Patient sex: M
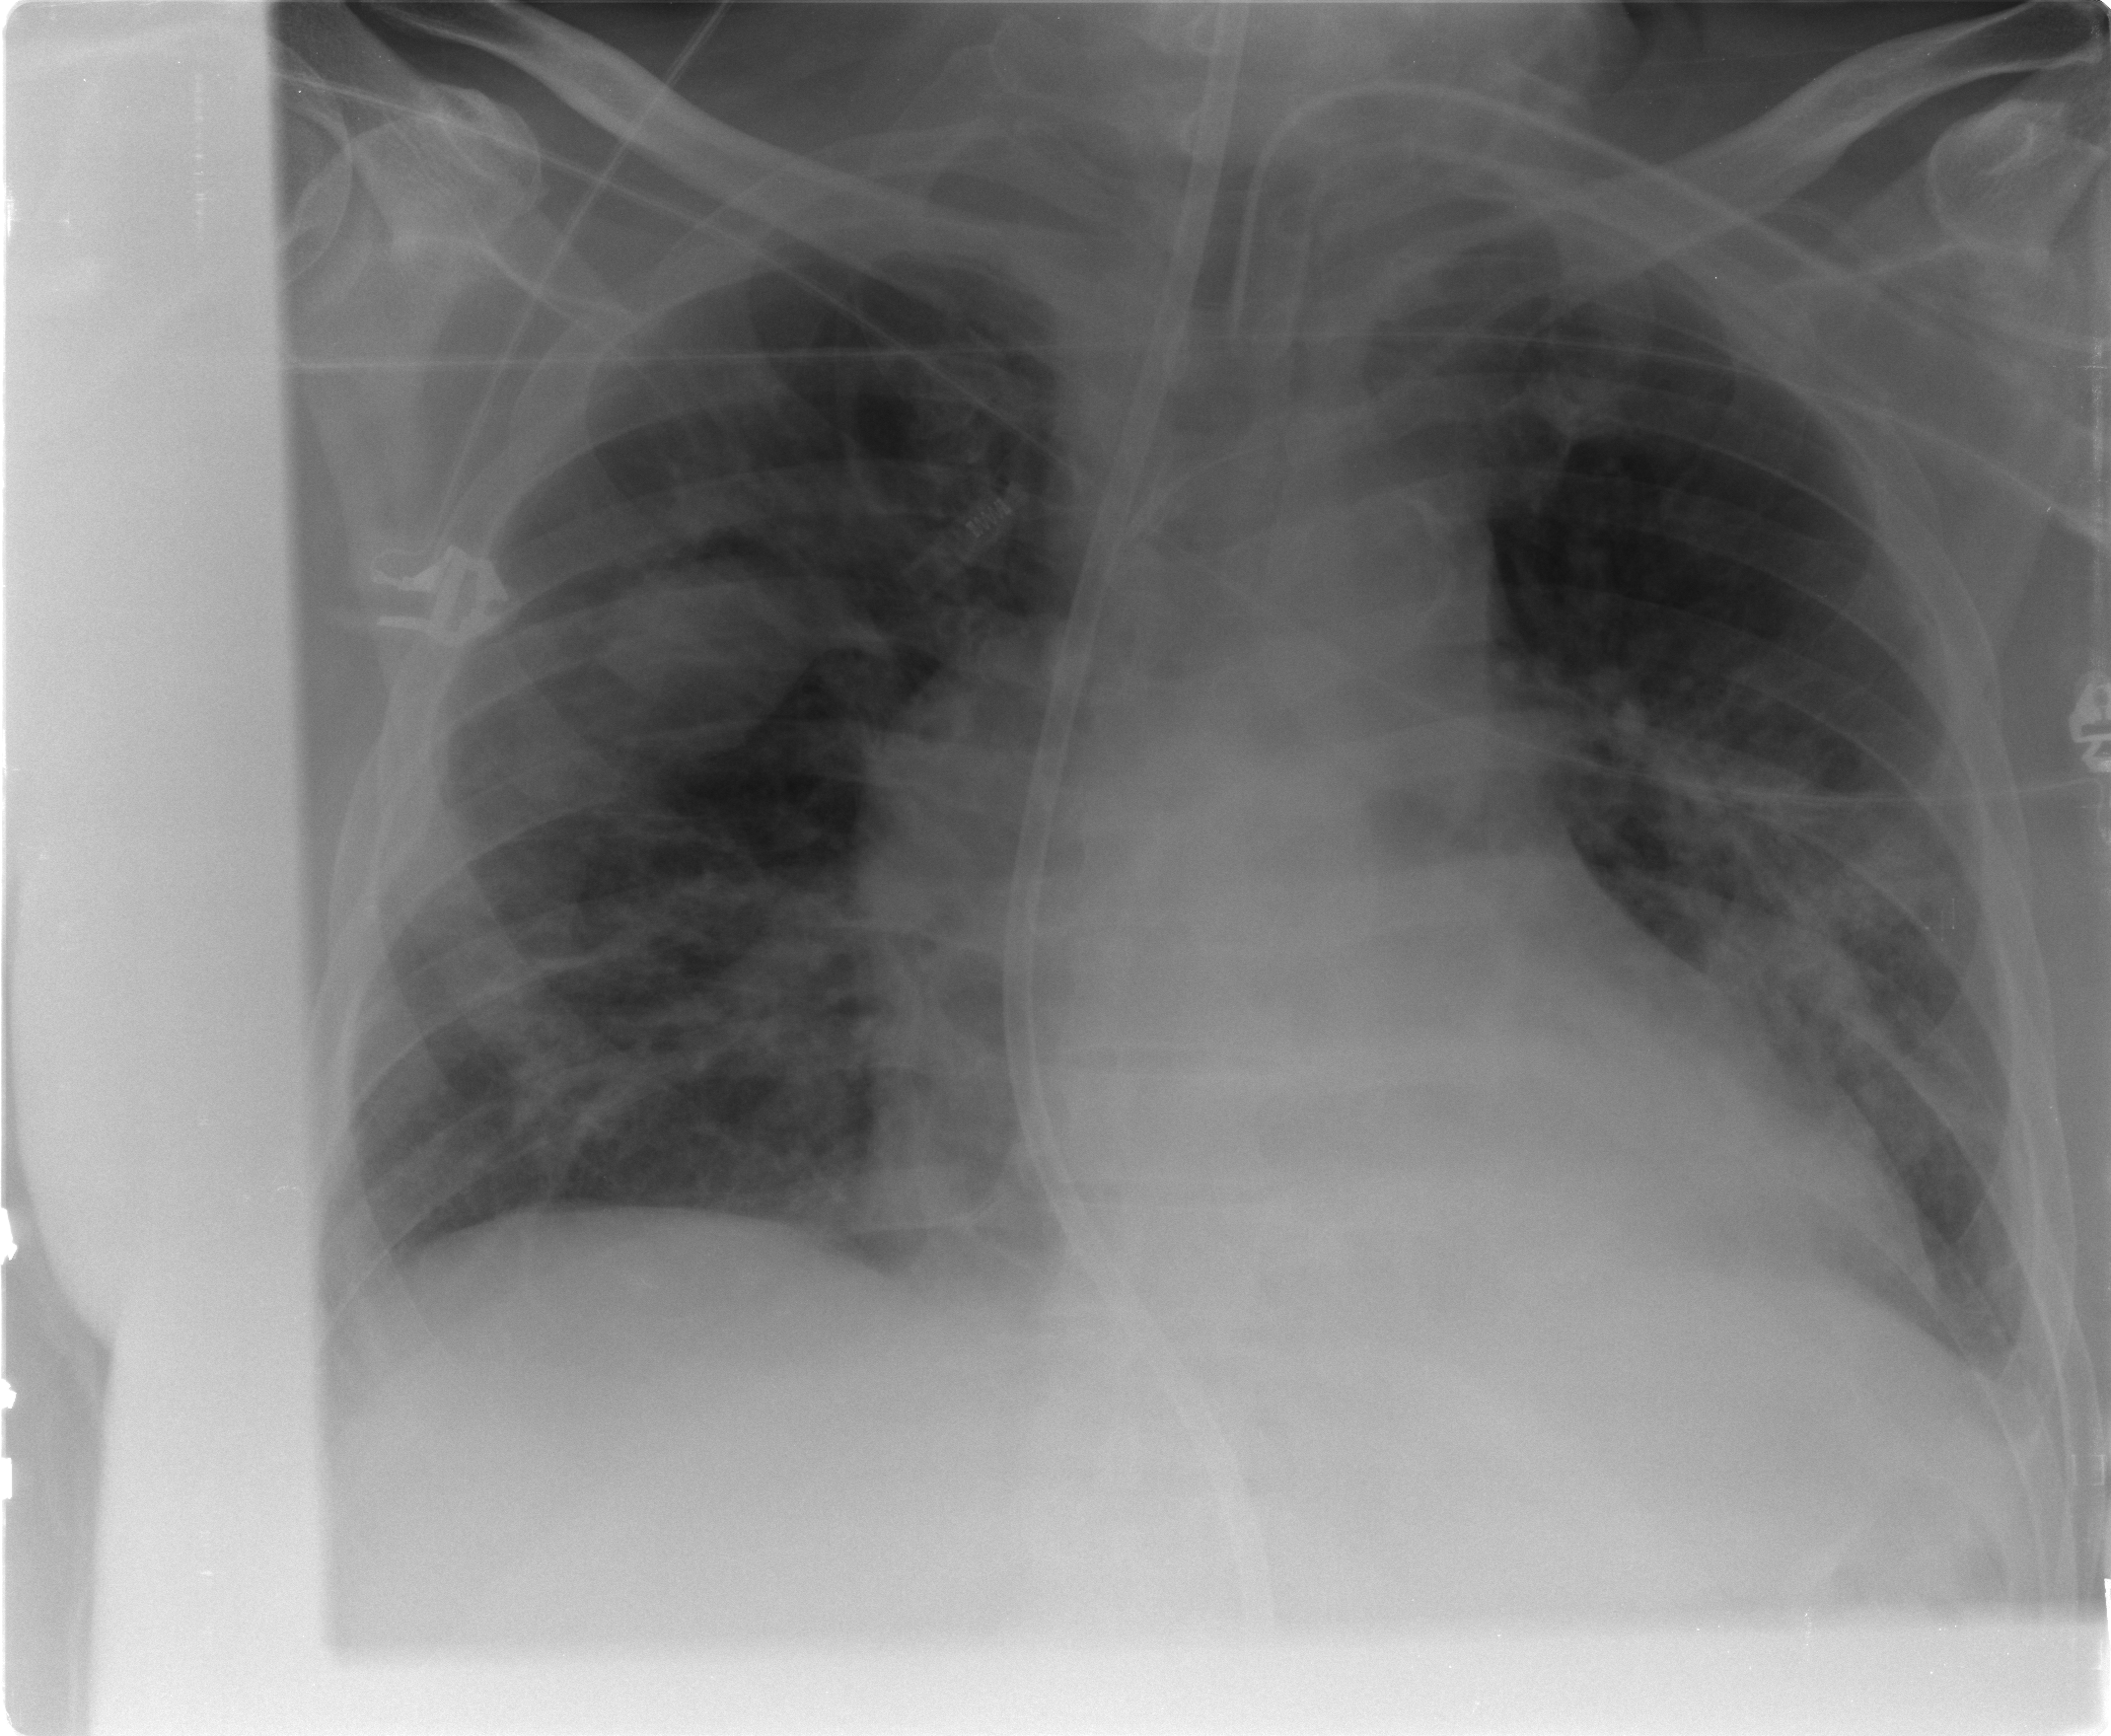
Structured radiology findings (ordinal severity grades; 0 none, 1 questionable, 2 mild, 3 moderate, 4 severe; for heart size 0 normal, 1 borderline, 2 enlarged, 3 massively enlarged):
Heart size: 1
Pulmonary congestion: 2
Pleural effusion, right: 0
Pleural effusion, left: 0
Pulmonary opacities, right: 3
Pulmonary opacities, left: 3
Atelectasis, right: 2
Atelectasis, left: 2